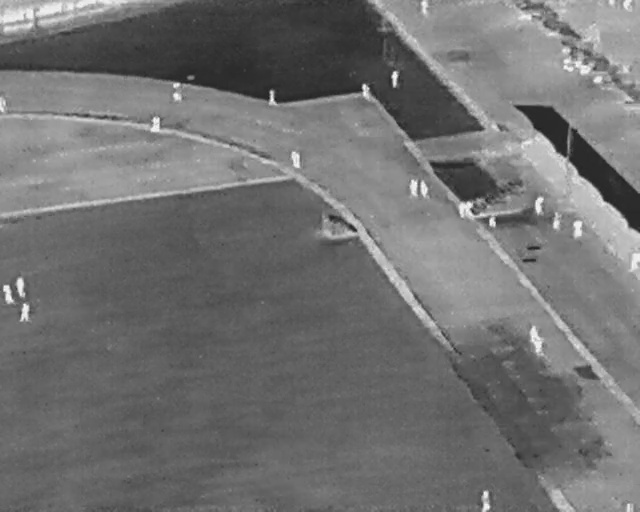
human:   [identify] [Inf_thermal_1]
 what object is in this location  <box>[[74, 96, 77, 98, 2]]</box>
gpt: <ref>1 medium person at the bottom right</ref>

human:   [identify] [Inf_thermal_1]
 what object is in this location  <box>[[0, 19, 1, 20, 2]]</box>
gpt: <ref>1 small person at the top left</ref>